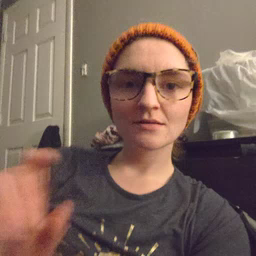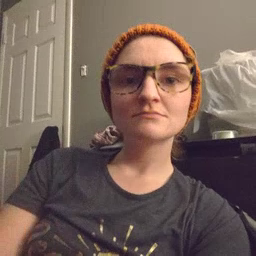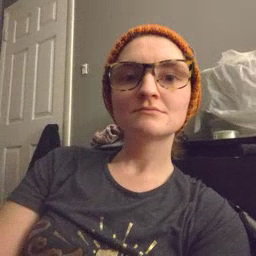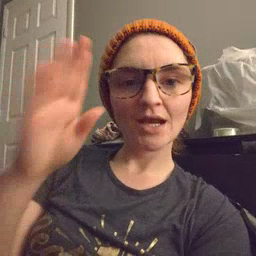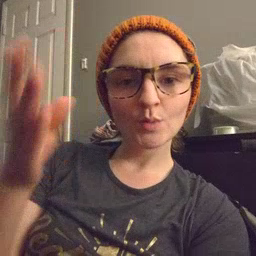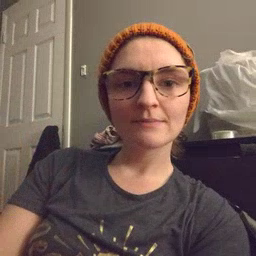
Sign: hello